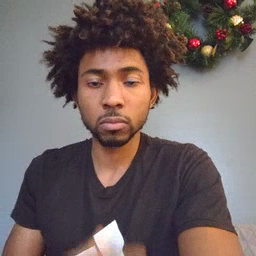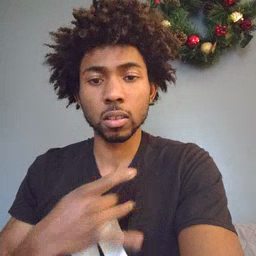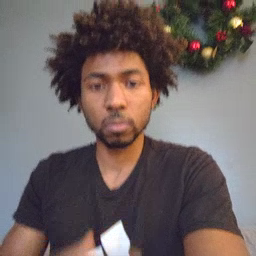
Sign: like